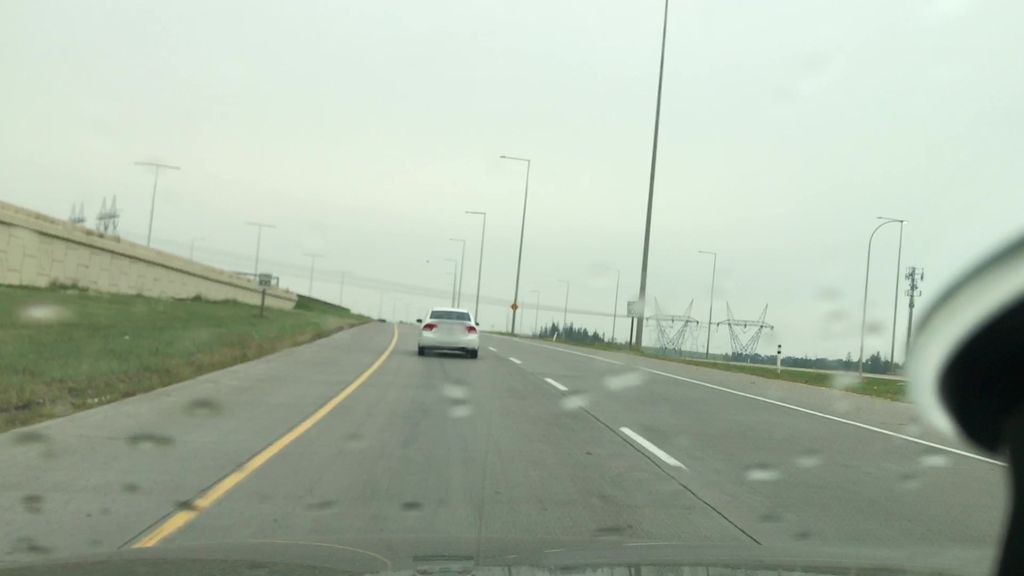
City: edmonton